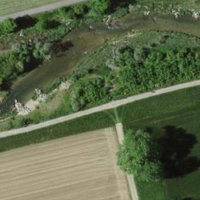
EUNIS habitat code: 56
Species observed at this site:
Phalacrocorax carbo
Symphoricarpos albus